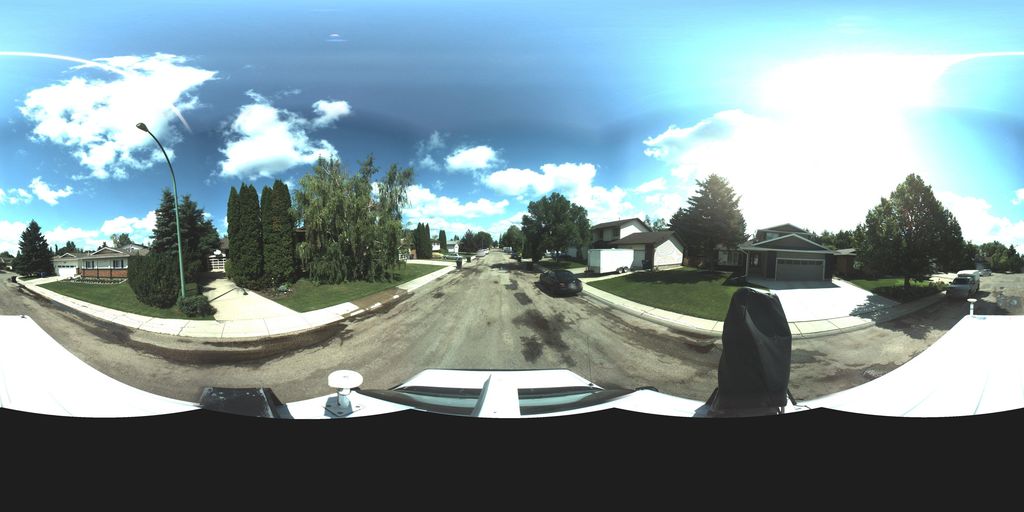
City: saskatoon